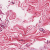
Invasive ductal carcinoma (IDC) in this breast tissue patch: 0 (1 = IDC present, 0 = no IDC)